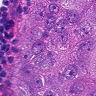
Metastatic tissue present: yes